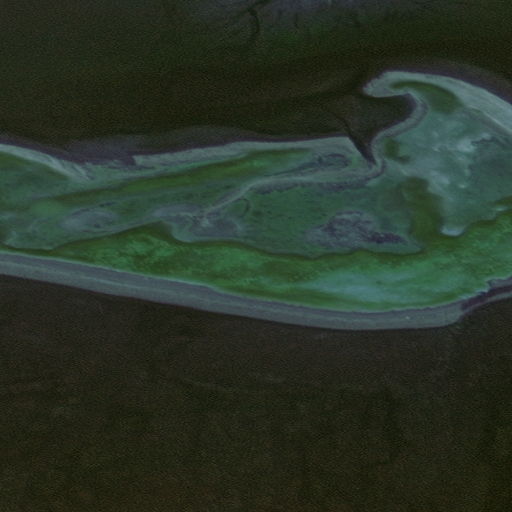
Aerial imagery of bar in Alaska named Naucestaarwikcak Point containing only unknown